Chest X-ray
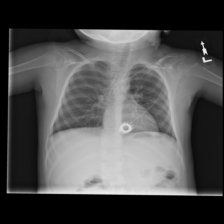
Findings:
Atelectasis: negative
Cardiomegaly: negative
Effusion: negative
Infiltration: positive
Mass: negative
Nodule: negative
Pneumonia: negative
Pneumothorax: negative
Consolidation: negative
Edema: negative
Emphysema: negative
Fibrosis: negative
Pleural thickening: negative
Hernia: negative